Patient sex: F
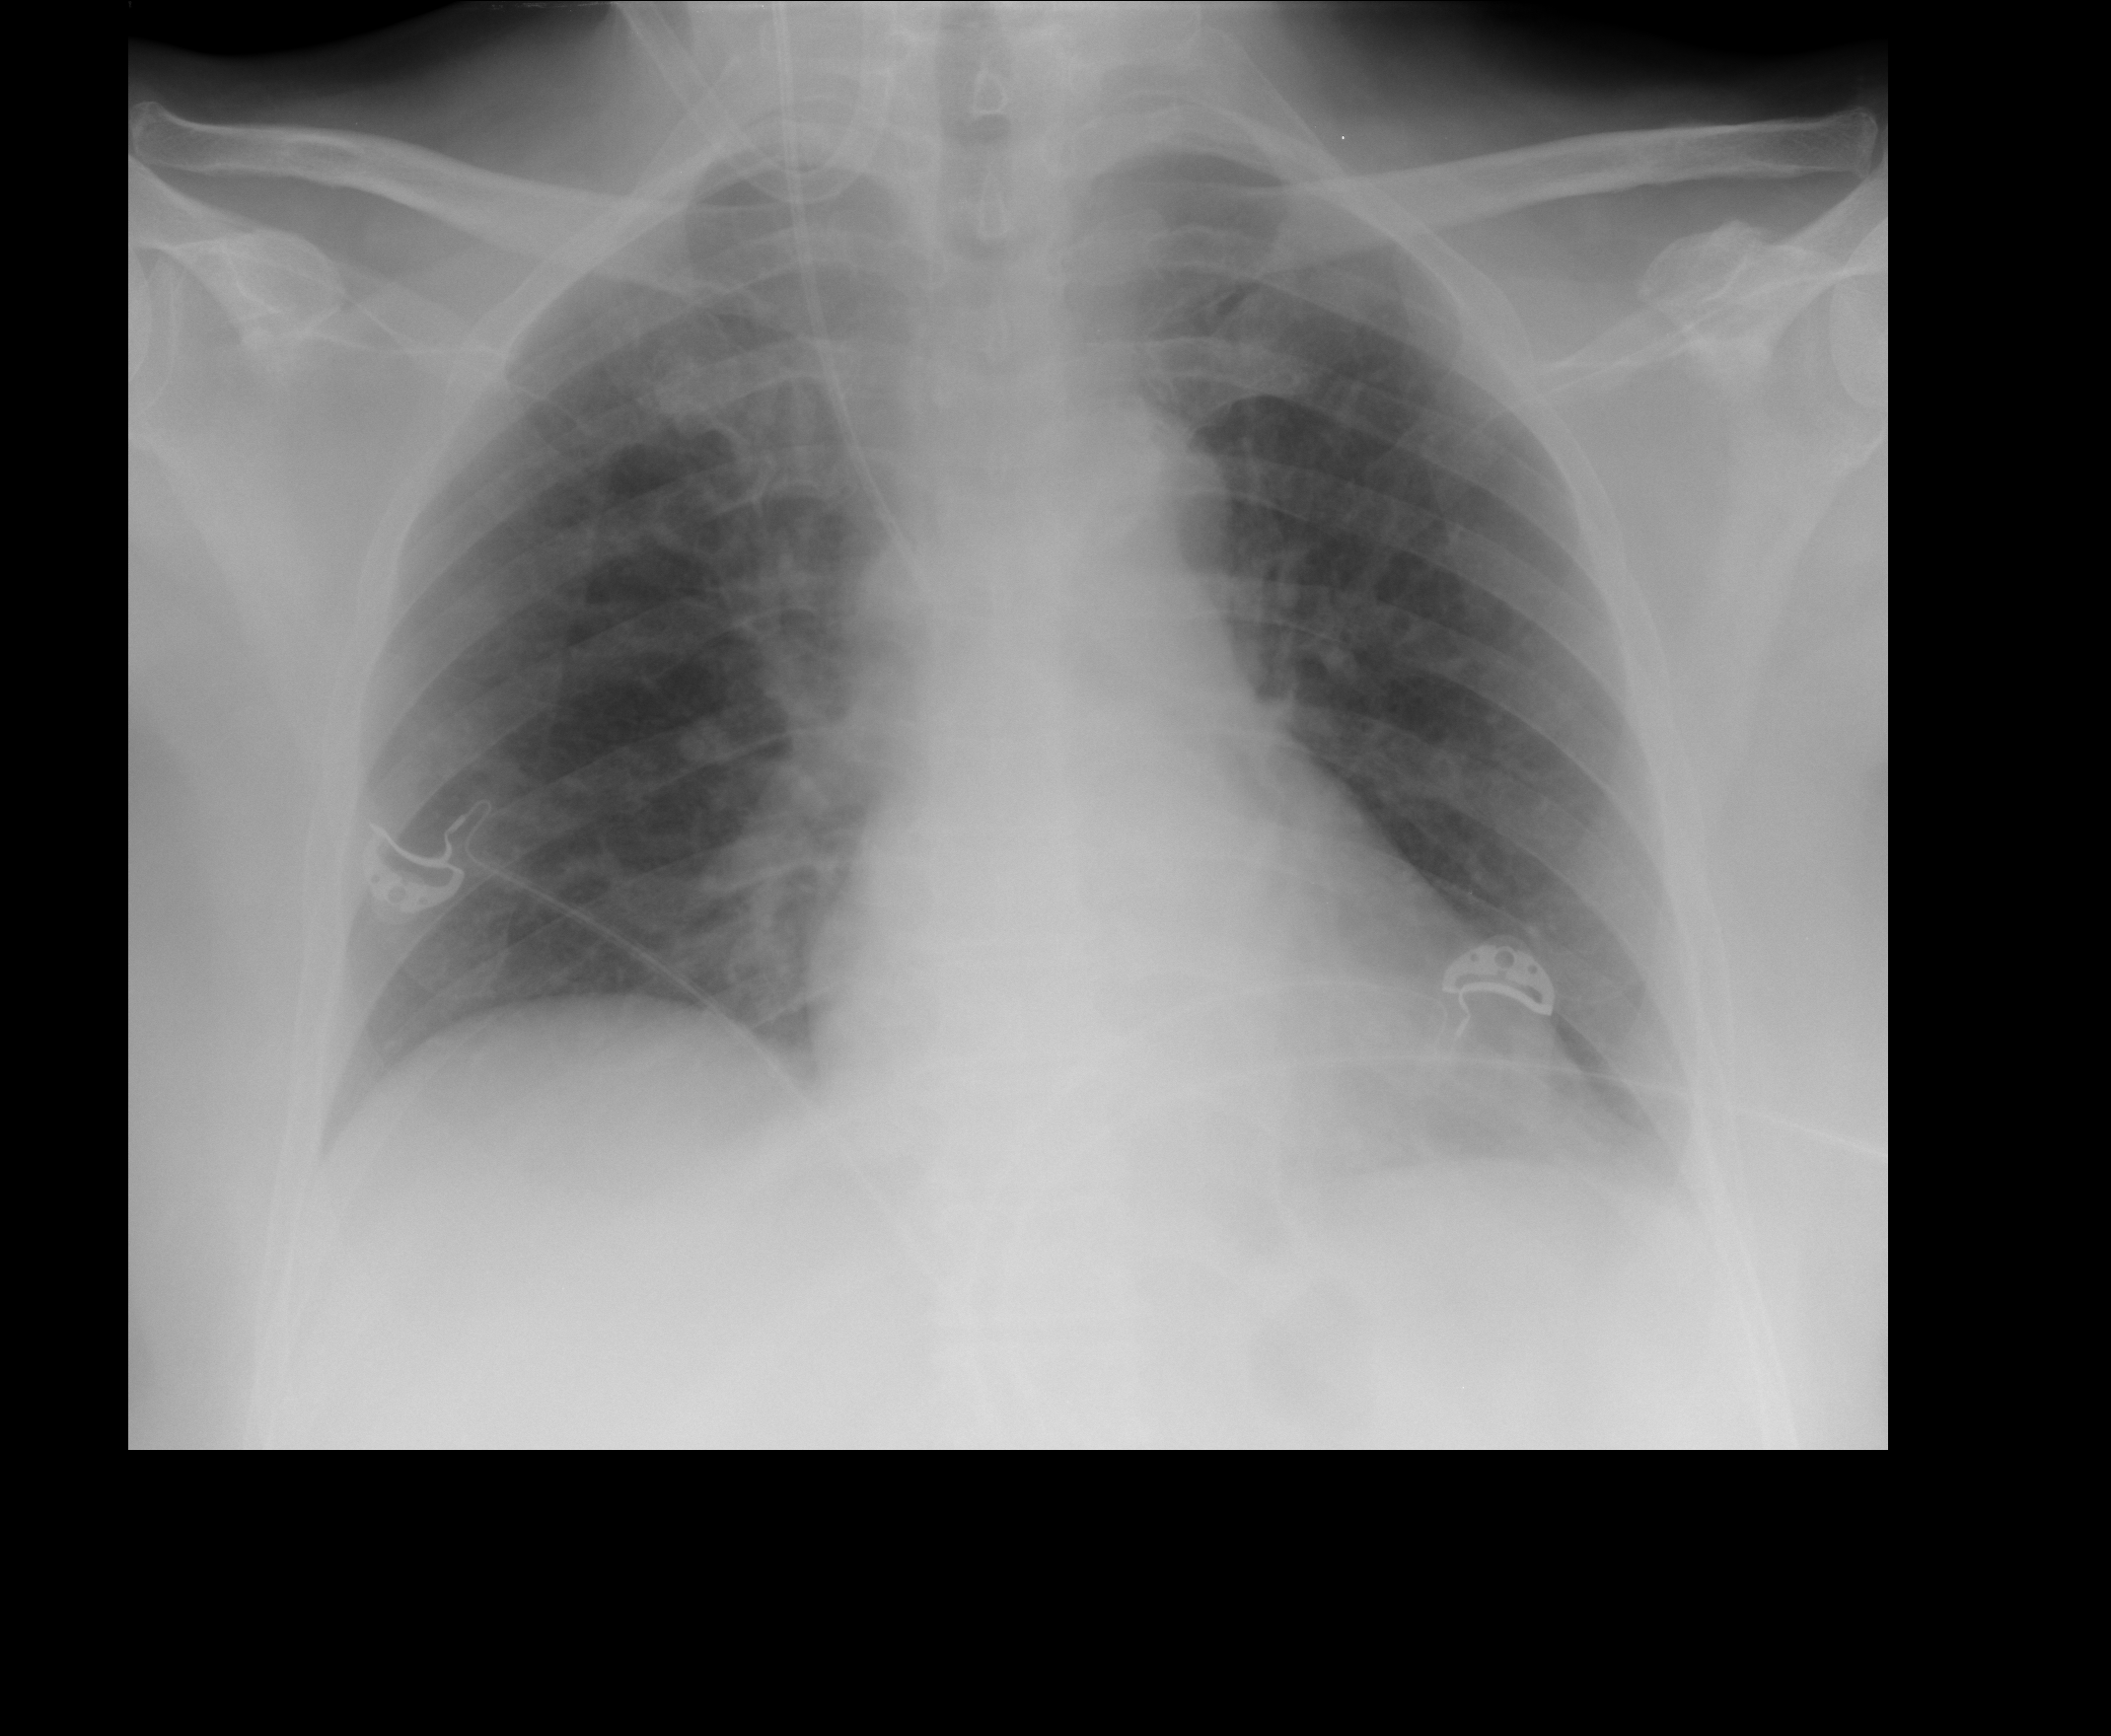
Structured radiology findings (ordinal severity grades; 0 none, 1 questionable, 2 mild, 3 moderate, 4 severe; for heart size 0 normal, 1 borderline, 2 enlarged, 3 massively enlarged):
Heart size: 0
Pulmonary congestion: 2
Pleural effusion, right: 0
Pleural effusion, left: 0
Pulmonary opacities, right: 0
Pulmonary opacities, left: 0
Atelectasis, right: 0
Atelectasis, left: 0